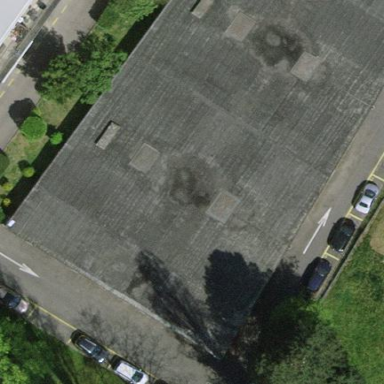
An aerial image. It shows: Group of garages.